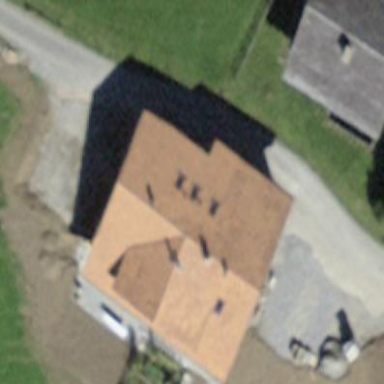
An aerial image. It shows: Farm building.